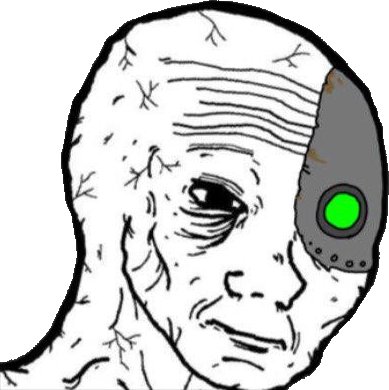
Label: 5_Tired_Wojak